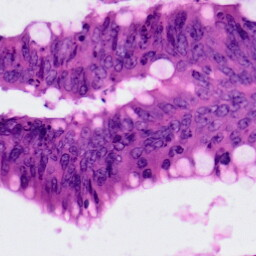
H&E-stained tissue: Colon